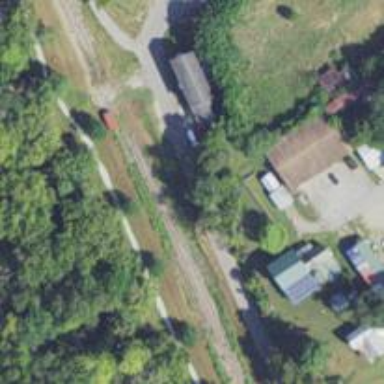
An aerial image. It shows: Preserved rail yard. The area contains preserved railway tracks.